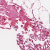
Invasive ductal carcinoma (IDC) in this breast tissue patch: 0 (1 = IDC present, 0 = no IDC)